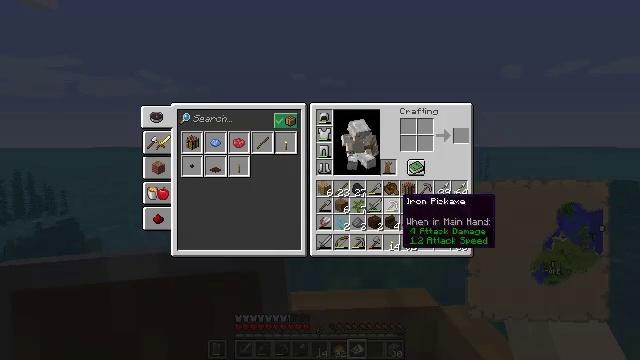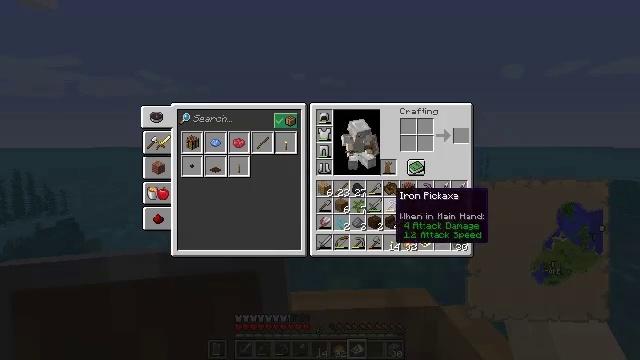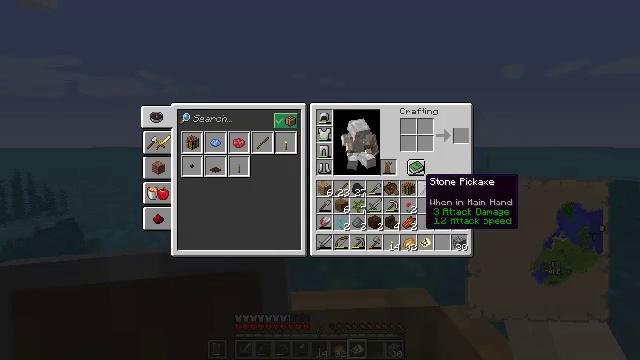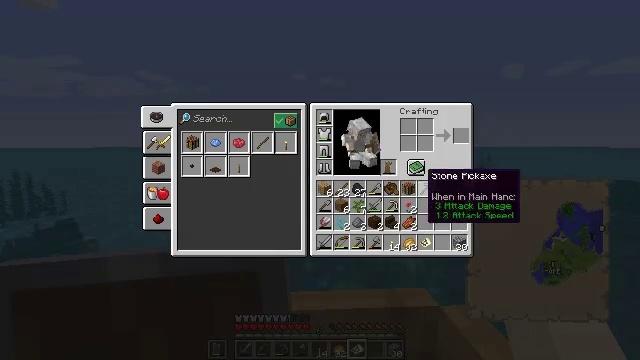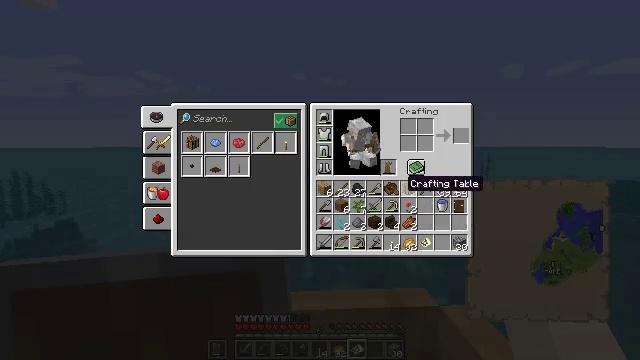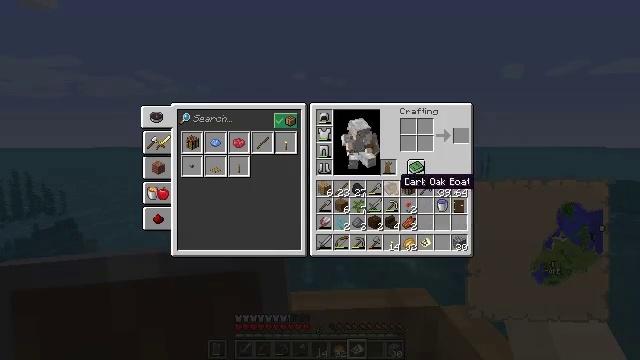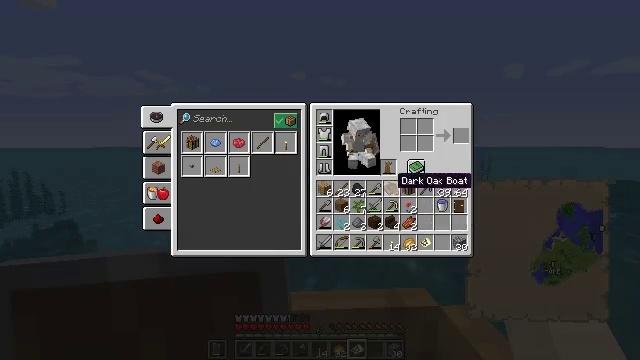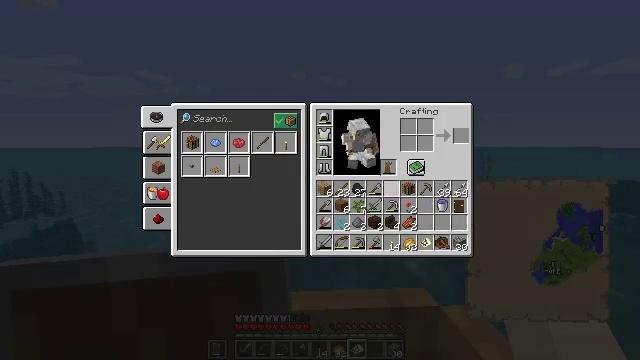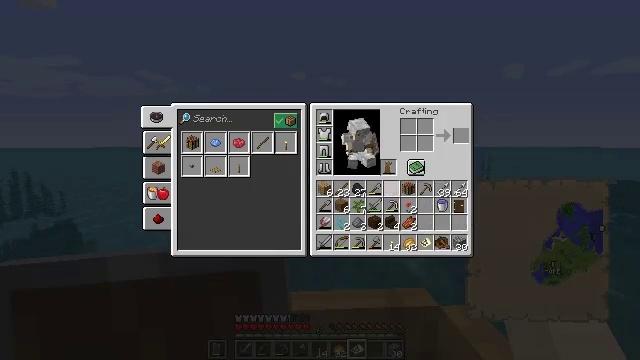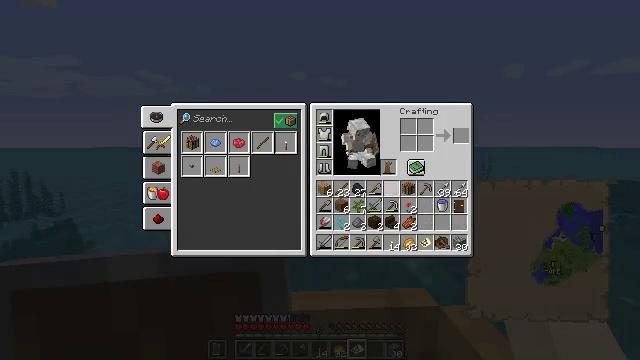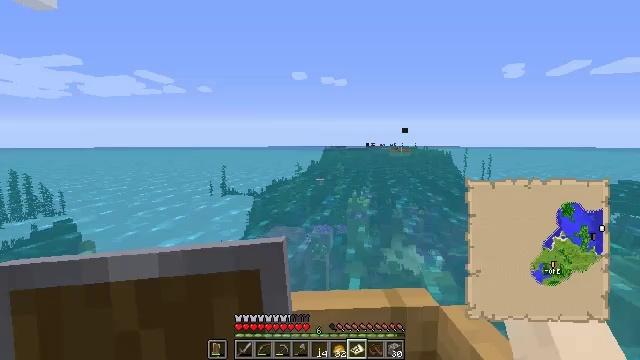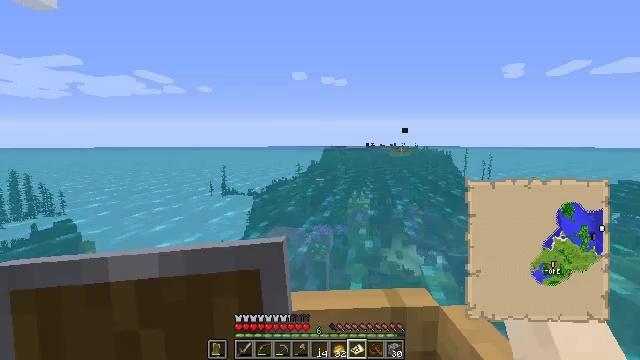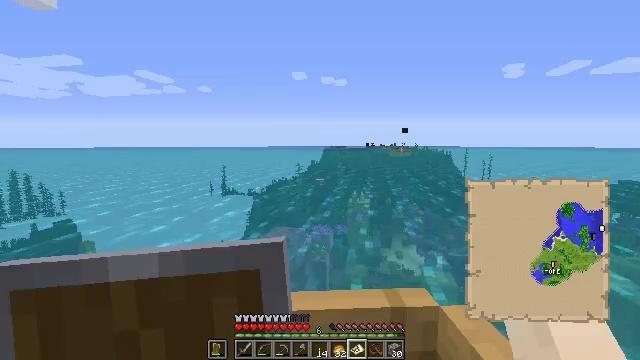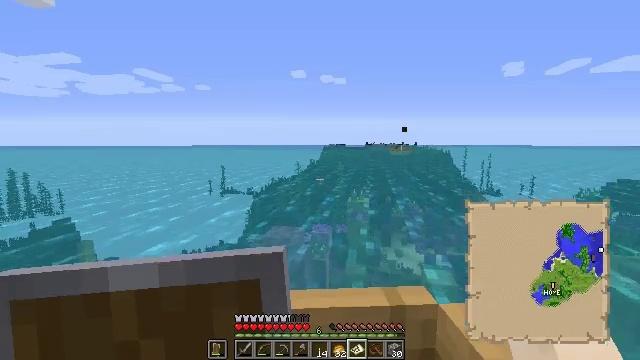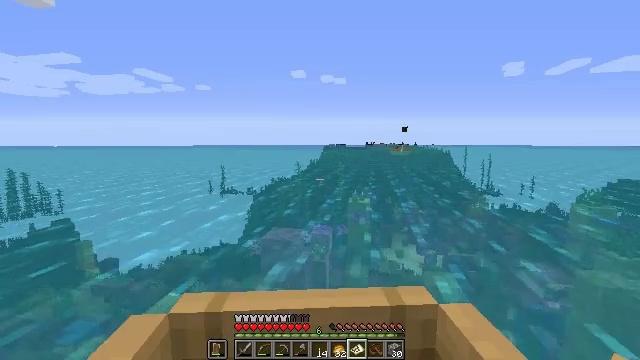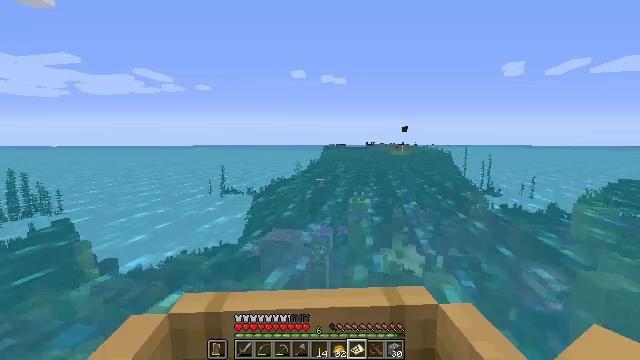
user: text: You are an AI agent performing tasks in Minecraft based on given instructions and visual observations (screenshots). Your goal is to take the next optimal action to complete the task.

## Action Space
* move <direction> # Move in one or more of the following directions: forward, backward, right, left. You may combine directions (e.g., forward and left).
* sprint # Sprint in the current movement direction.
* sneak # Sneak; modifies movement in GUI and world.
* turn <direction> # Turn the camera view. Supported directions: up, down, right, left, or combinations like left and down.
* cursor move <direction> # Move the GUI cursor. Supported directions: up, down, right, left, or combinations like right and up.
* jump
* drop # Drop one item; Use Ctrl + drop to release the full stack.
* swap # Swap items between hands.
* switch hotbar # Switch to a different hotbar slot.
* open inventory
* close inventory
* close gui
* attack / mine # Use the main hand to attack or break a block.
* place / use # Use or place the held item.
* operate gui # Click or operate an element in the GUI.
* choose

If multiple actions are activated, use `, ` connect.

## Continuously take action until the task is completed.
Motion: motion action
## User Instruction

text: Gather sand from the desert.
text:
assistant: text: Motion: sneak, turn left
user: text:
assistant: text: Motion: sneak, turn right and up
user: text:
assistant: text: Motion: sneak
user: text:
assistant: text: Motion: sneak, turn left and down
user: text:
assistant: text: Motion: sneak, turn left
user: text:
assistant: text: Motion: sneak
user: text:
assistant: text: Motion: sneak, attack / mine
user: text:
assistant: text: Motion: sneak, attack / mine
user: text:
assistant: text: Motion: no_op
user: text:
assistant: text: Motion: no_op
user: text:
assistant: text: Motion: no_op
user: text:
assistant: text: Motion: move forward
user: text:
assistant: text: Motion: move forward
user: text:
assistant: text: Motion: move forward
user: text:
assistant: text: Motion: move forward
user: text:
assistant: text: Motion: move forward, sprint
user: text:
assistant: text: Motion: move forward, sprint
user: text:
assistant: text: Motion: move forward, sprint
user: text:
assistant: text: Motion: move forward
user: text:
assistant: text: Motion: move forward
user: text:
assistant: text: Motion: move forward
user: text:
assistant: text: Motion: move forward
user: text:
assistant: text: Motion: move forward
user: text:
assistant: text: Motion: move forward
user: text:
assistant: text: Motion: move forward
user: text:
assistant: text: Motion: move forward
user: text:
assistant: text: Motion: move forward
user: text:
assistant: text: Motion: move forward
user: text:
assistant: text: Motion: move forward
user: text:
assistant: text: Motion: move forward